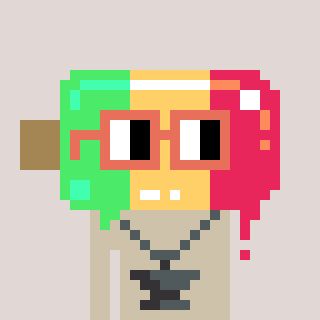
a pixel art character with square orange glasses, a icepop-shaped head and a bege-colored body on a warm background